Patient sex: M
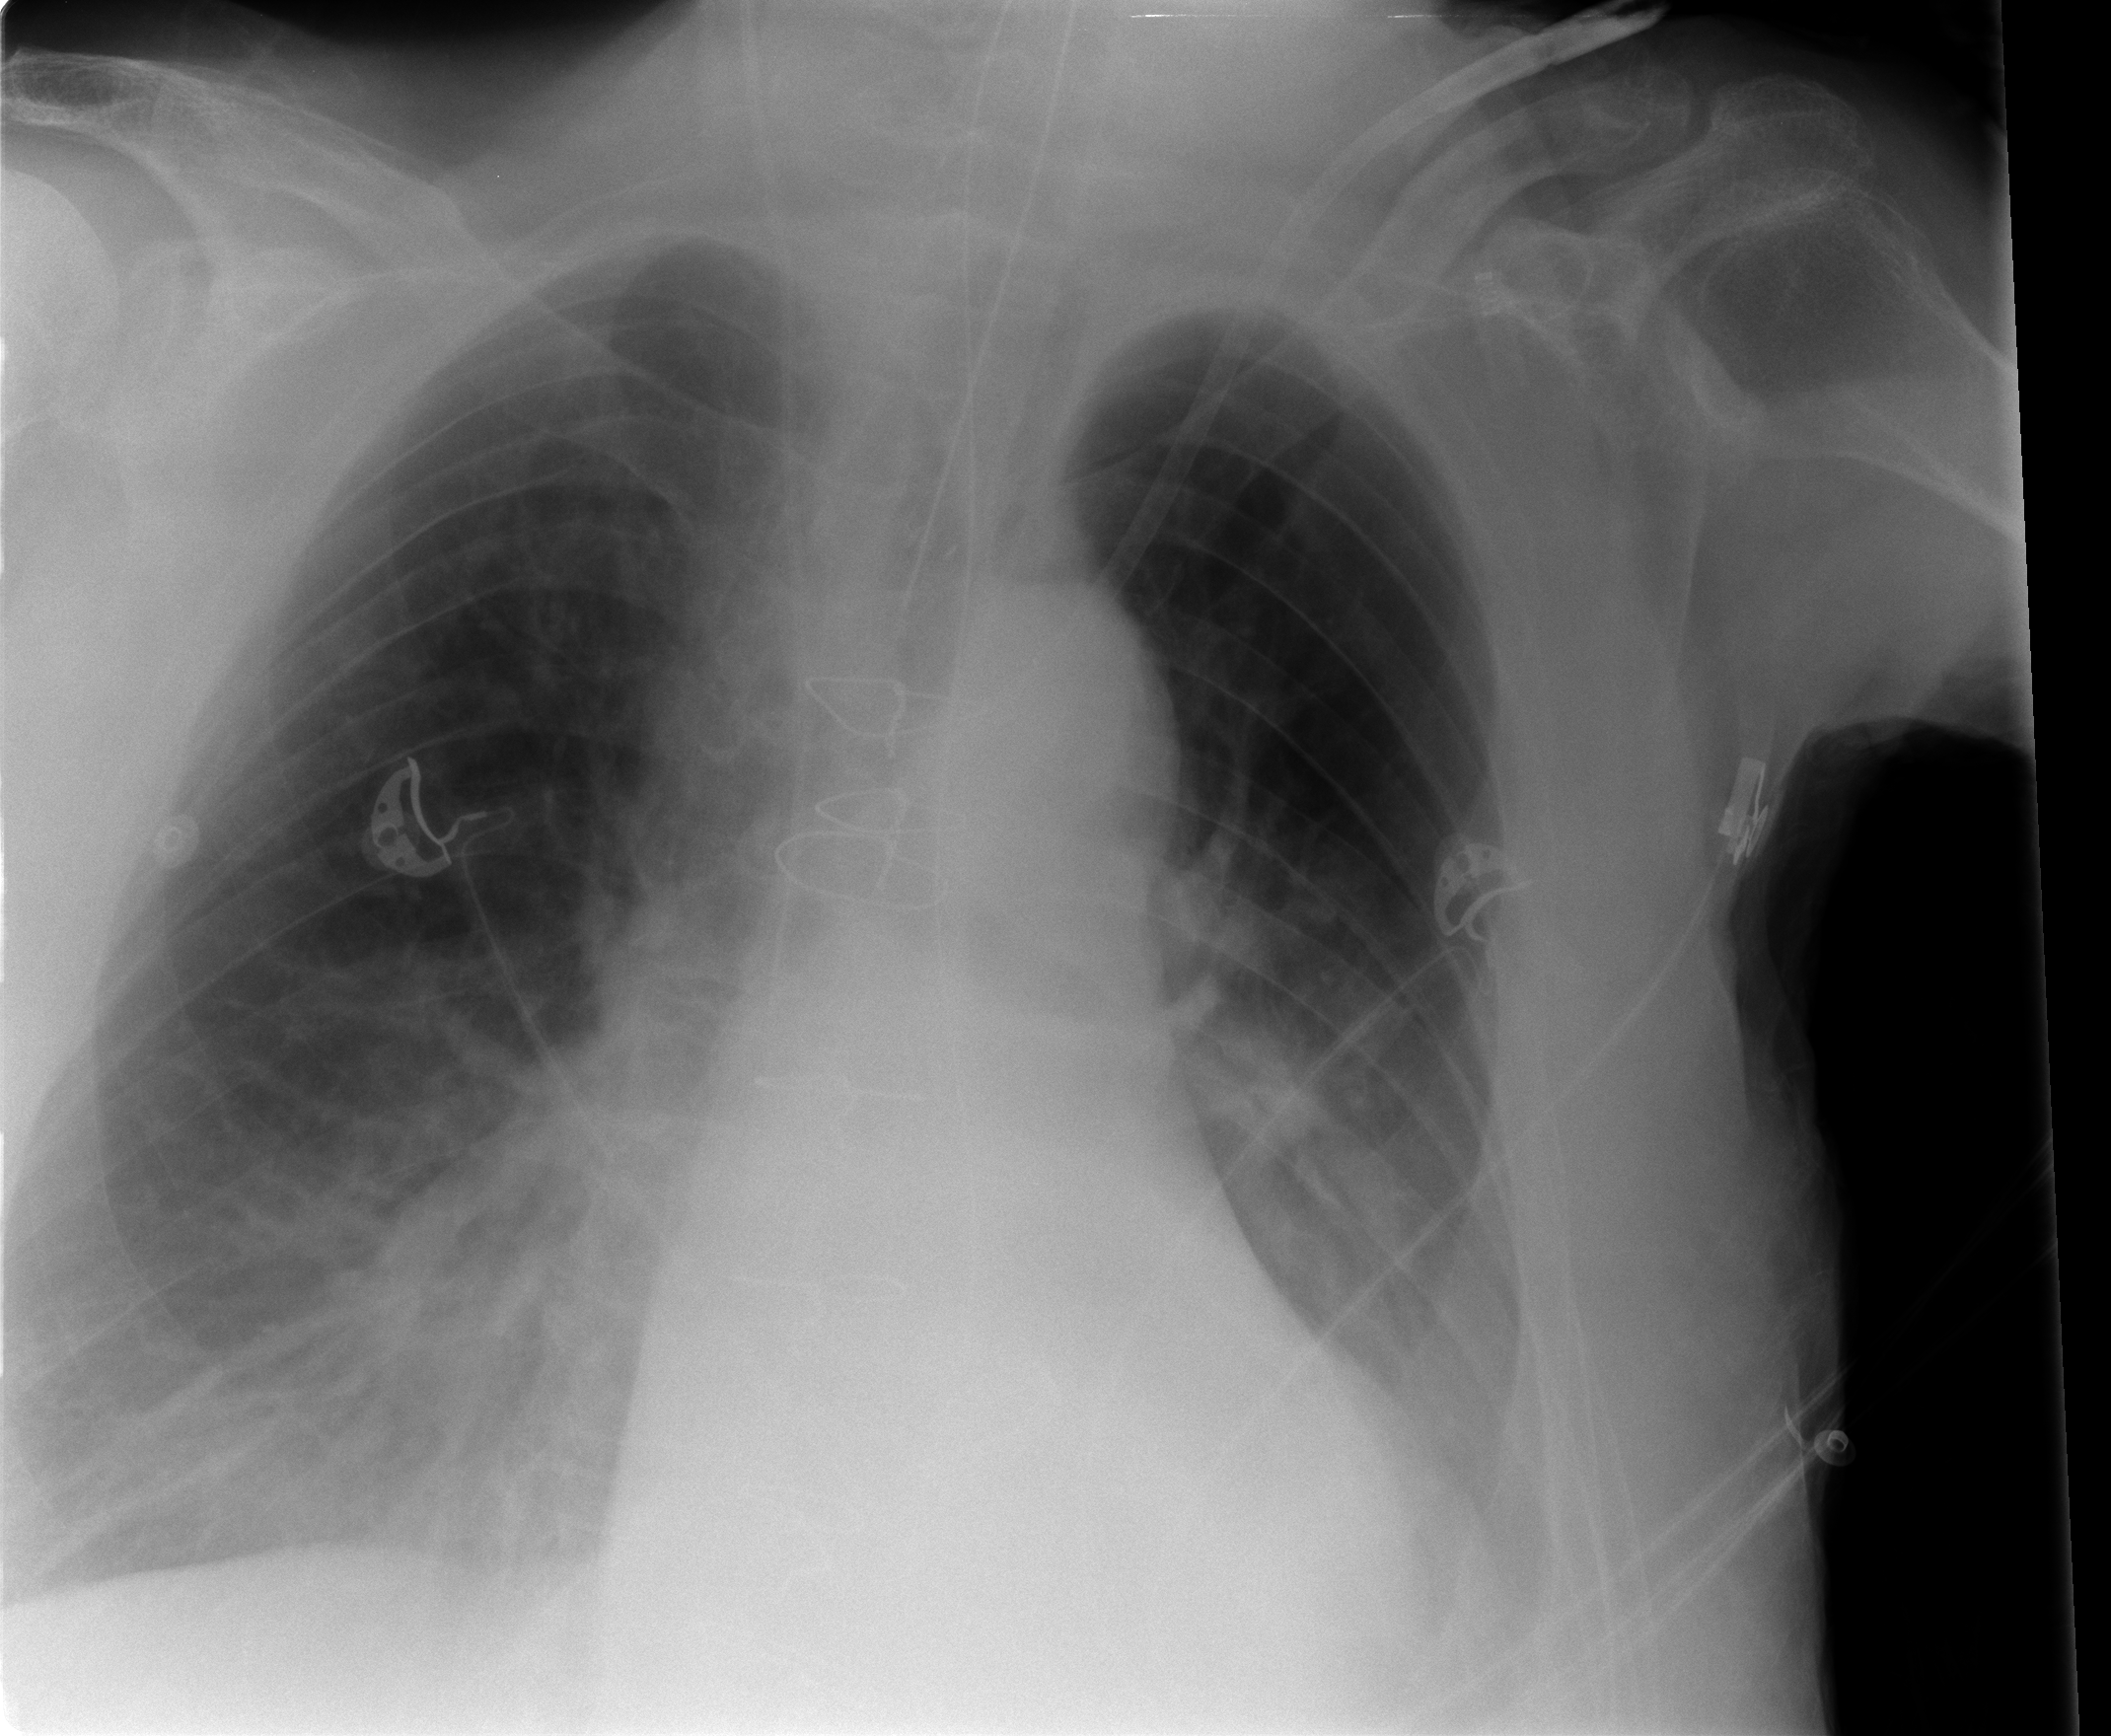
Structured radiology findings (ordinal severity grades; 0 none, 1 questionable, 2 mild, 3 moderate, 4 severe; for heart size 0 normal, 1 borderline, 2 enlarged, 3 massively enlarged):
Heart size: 1
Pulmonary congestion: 0
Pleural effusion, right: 0
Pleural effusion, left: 2
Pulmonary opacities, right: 3
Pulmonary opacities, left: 0
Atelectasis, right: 2
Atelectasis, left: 2